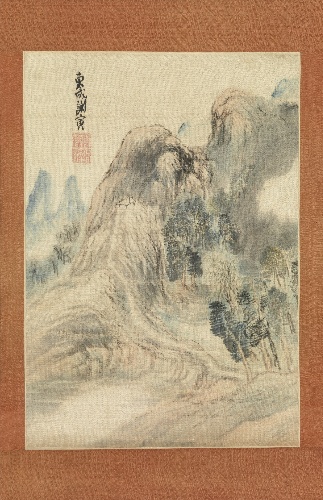
Artist: Yosa Buson
Artist bio: Japanese, 1716–1783
Date: ca. 1780
Object type: Hanging scroll
Classification: Paintings
Medium: Hanging scroll, color on satin
Culture: Japan
Period: Edo period (1615–1868)
Dimensions: 14 1/4 in. × 10 in. (36.2 × 25.4 cm)
Overall with mounting: 47 3/4 × 15 in. (121.3 × 38.1 cm)
Overall with knobs: 47 3/4 × 17 1/8 in. (121.3 × 43.5 cm)
Department: Asian Art
Credit line: The Harry G. C. Packard Collection of Asian Art, Gift of Harry G. C. Packard, and Purchase, Fletcher, Rogers, Harris Brisbane Dick, and Louis V. Bell Funds, Joseph Pulitzer Bequest, and The Annenberg Fund Inc. Gift, 1975
Accession year: 1975
Repository: Metropolitan Museum of Art, New York, NY
Tags: Mountains|Landscapes